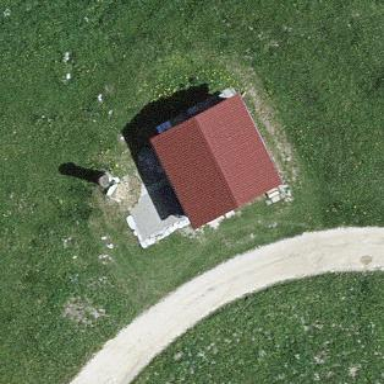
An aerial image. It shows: Cabin is depicted in the image.